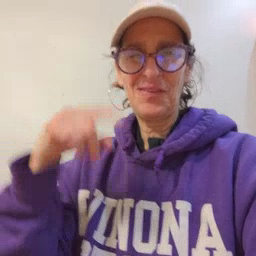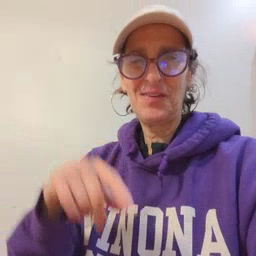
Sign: for